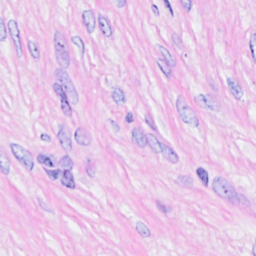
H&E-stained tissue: Breast